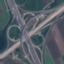
Land use / land cover: Highway